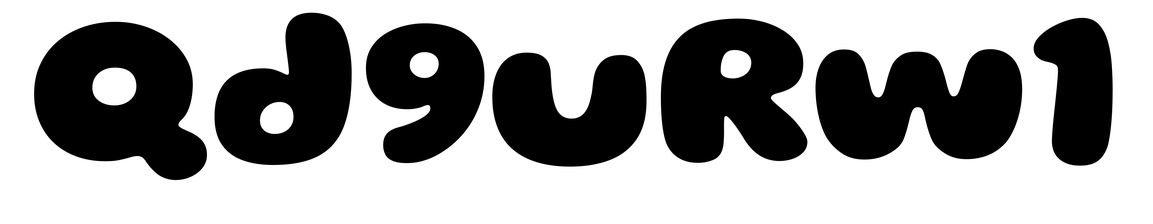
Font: Gluten_ExtraBold